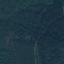
Land use / land cover class: Forest